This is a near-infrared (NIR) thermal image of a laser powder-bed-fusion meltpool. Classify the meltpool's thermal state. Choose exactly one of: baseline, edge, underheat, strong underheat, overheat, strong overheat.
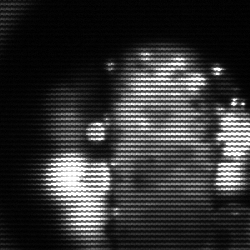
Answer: strong underheat